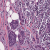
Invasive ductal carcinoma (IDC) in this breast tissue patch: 1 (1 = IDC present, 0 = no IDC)